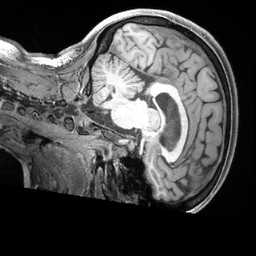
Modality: T1w
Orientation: sagittal
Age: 36
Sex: female
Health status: ill
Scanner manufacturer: siemens
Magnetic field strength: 3 T
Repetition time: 2.4 s
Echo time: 0.00222 s